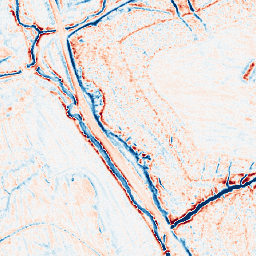
Category: edge_preserving
Decomposition family: anisotropic_diffusion
Decomposition parameters: iterations: 10
kappa: 50
gamma: 0.2
Upsampling method: area
Upsampling parameters: scale: 2
Upsampling scale: 2